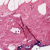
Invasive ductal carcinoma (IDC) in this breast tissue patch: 0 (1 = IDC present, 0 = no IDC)